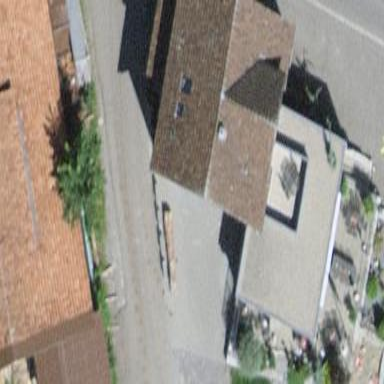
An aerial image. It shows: Restaurant building.